Aerial crown-view tile of a tropical tree (Barro Colorado Island, Panama), acquired 20250217:
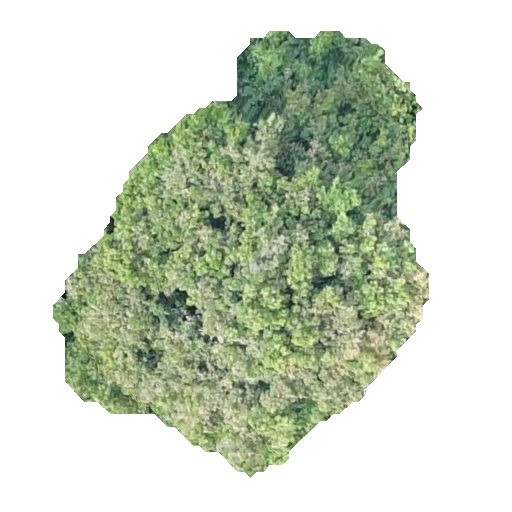
Species: Prioria copaifera
GBIF accepted scientific name: Prioria copaifera
Crown area: 160.635 m²